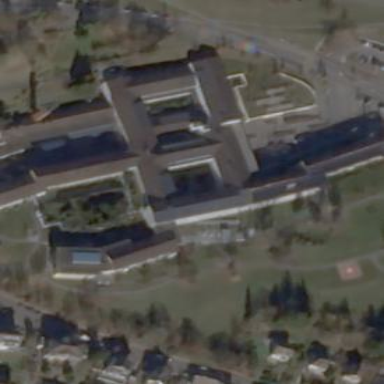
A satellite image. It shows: Hospital building.